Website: macys
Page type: gifting
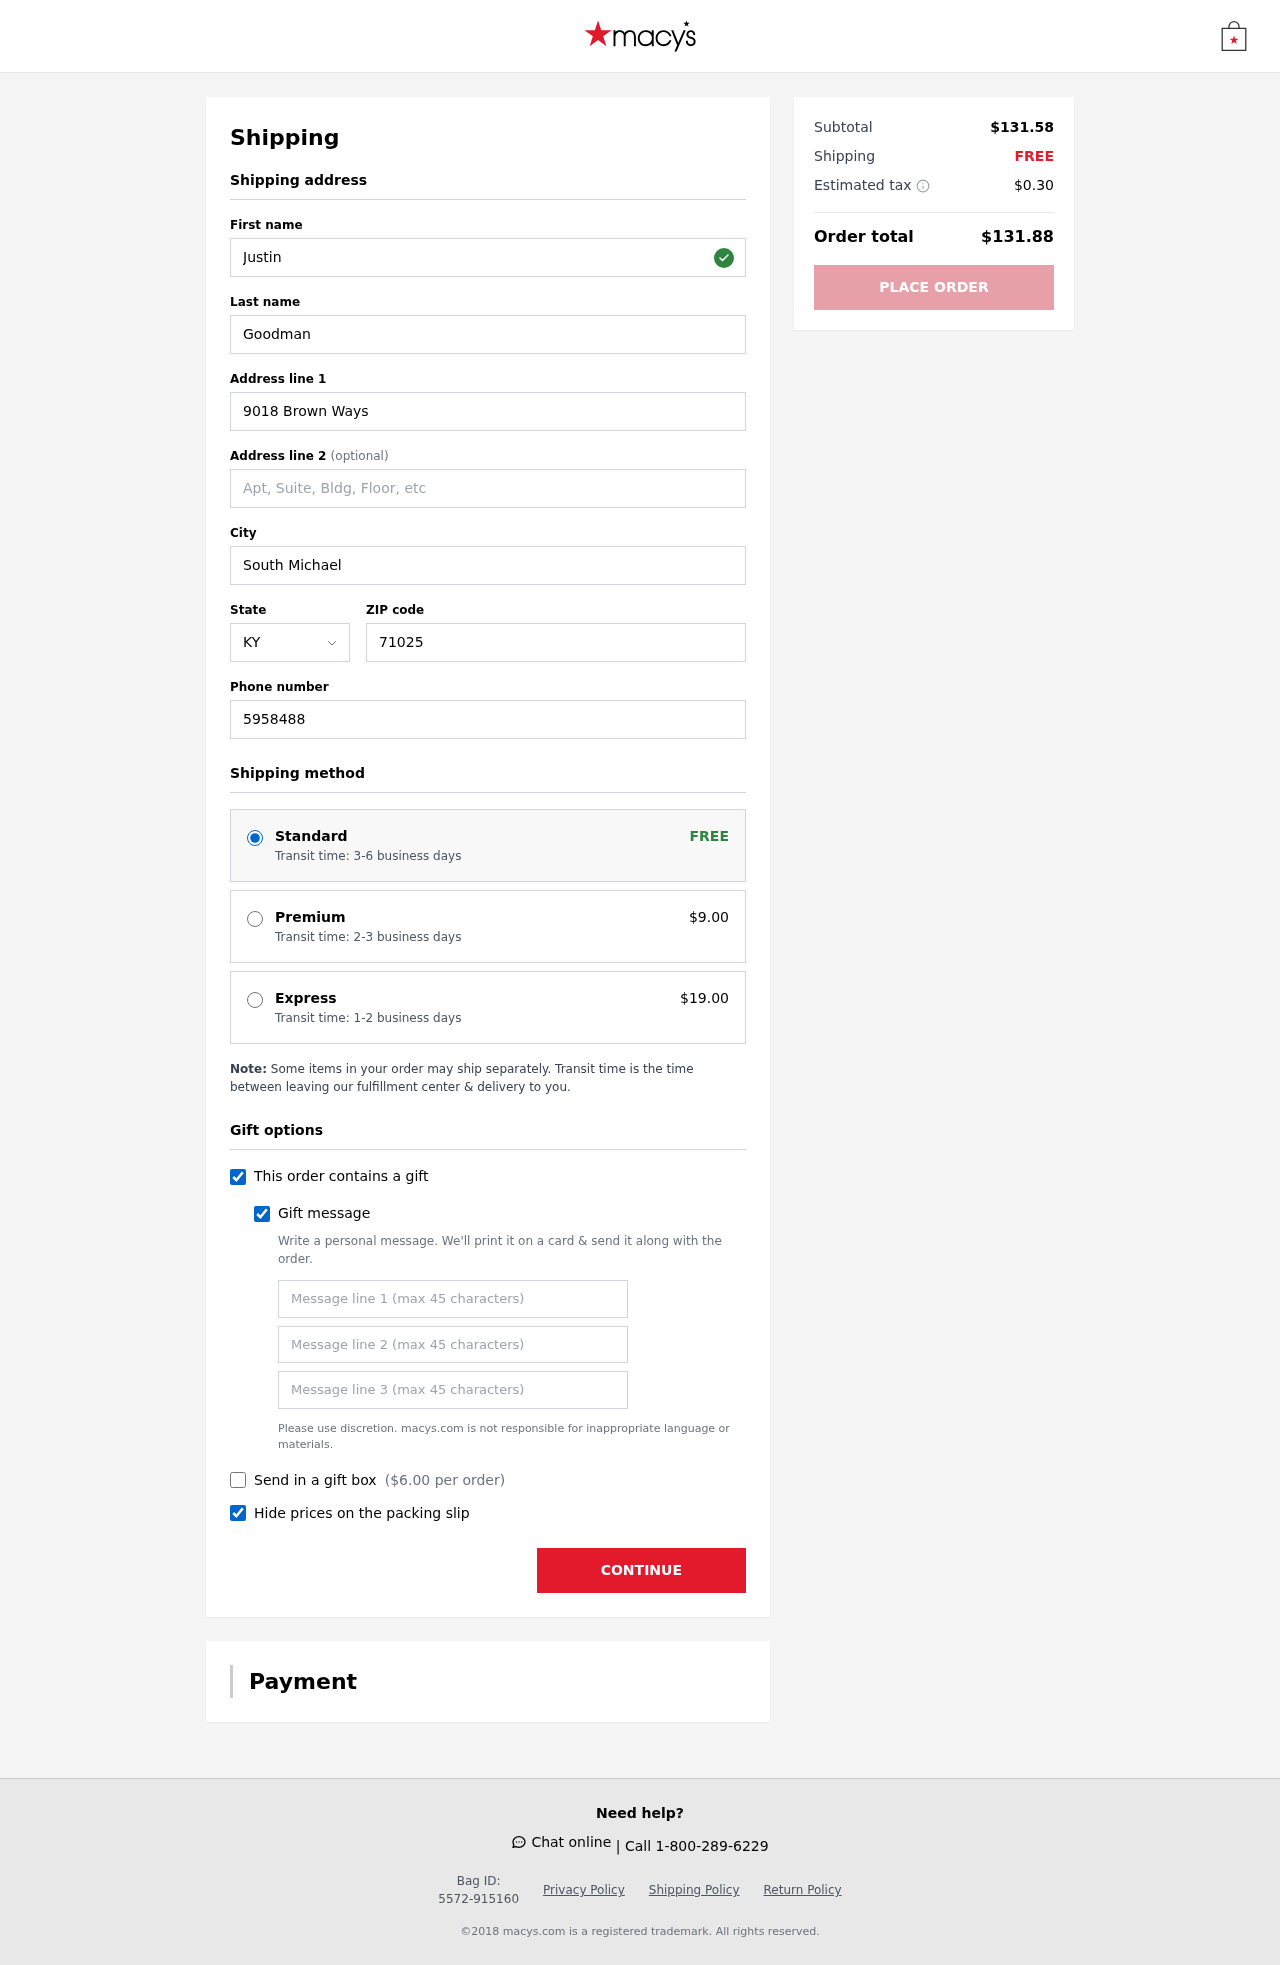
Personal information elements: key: PII_STATE_ABBR
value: KY
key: PII_FIRSTNAME
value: Justin
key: PII_LASTNAME
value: Goodman
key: PII_STREET
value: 9018 Brown Ways
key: PII_CITY
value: South Michael
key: PII_POSTCODE
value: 71025
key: PII_PHONE
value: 5958488622
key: PII_GIFT_MESSAGE
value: Hey Kenneth, I saw this stunning grey wolf canvas and immediately thought of you—it just captures your spirit so well! Hope it brings a little more wild inspiration into your space. Enjoy!  Justin
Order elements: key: ORDER_SHIPPING_STANDARD
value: Transit time: 3-6 business days
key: ORDER_SHIPPING_PREMIUM
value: Transit time: 2-3 business days
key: ORDER_SHIPPING_PREMIUM_PRICE
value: $9.00
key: ORDER_SHIPPING_EXPRESS
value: Transit time: 1-2 business days
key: ORDER_SHIPPING_EXPRESS_PRICE
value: $19.00
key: ORDER_GIFT_BOX_PRICE
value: $6.00
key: ORDER_SUBTOTAL
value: $131.58
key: ORDER_SHIPPING_COST
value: FREE
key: ORDER_TAX
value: $0.30
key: ORDER_TOTAL
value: $131.88